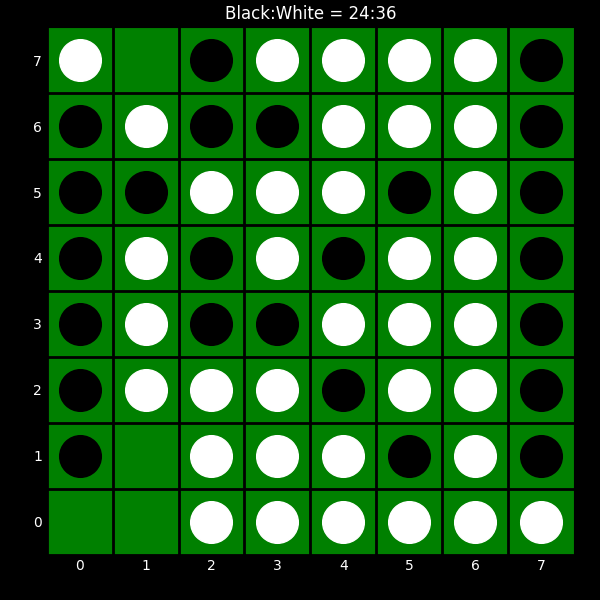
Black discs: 24
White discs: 36